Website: lowes
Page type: billing-address
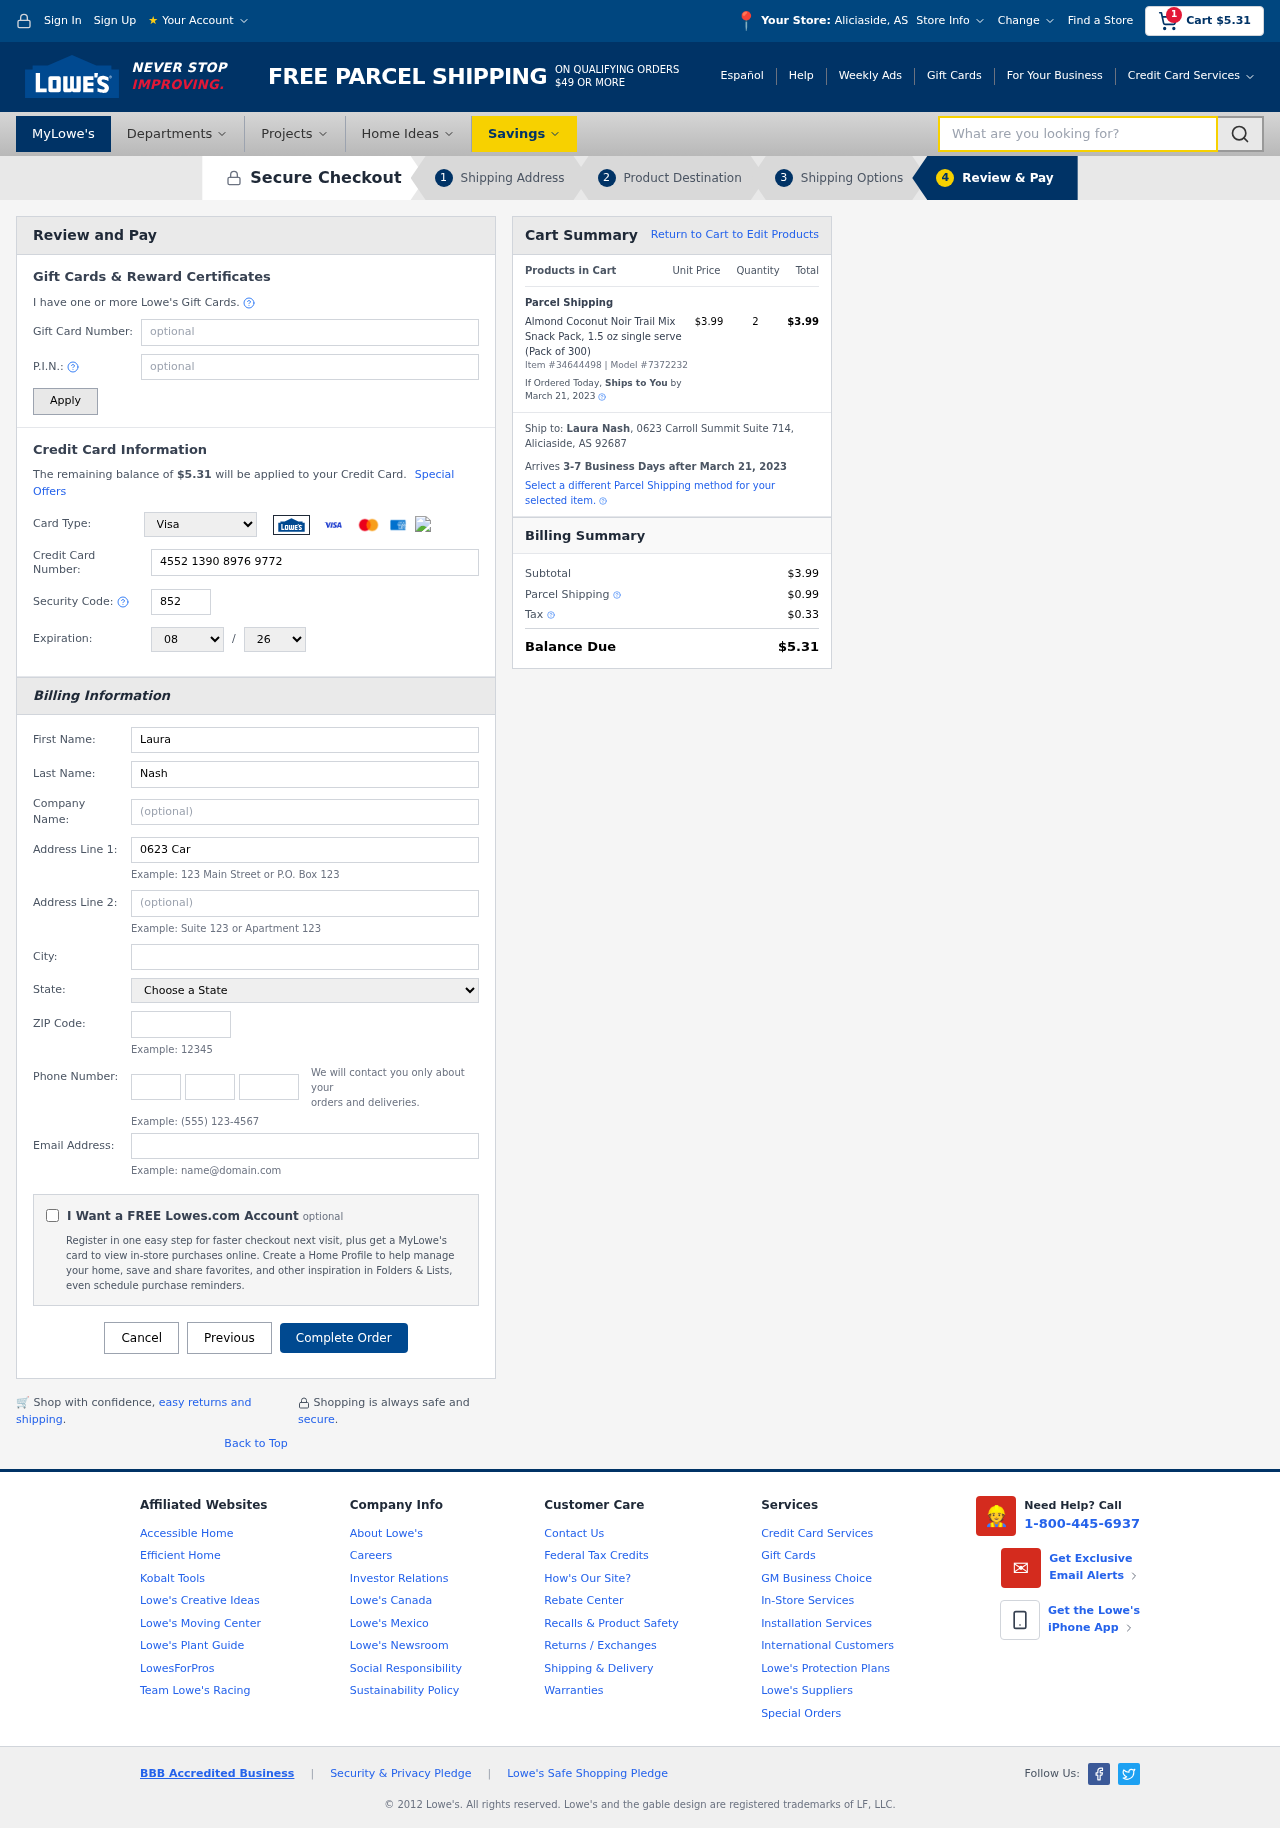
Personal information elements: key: PII_CARD_CVV
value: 852
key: PII_CARD_EXPIRY_MONTH
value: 08
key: PII_CARD_EXPIRY_YEAR
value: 26
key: PII_CARD_NUMBER
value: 4552 1390 8976 9772
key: PII_CARD_TYPE
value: Visa
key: PII_CITY
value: Aliciaside
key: PII_CITY_STATE
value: Aliciaside, AS
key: PII_EMAIL
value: lauranash@gmail.com
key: PII_FIRSTNAME
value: Laura
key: PII_FULLNAME
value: Laura Nash
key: PII_LASTNAME
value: Nash
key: PII_PHONE_AREA
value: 310
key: PII_PHONE_PREFIX
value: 558
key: PII_PHONE_SUFFIX
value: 6277
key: PII_POSTCODE
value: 92687
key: PII_STATE
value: AS
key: PII_STREET
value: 0623 Carroll Summit Suite 714
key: PII_STREET2
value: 704 Wheeler Throughway Apt. 878
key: PII_CITY_STATE_ZIP
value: Aliciaside, AS 92687
Product elements: key: PRODUCT1_NAME
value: Almond Coconut Noir Trail Mix Snack Pack, 1.5 oz single serve (Pack of 300)
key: PRODUCT1_PRICE
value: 3.99
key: PRODUCT1_QUANTITY
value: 2
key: PRODUCT_ITEM_NUMBER
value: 34644498
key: PRODUCT_MODEL_NUMBER
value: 7372232
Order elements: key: ORDER_SUBTOTAL
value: $5.31
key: ORDER_TOTAL
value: $5.31
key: ORDER_SHIPPING_DATE
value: March 21, 2023
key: ORDER_SUBTOTAL
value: $3.99
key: ORDER_DELIVERY_DATE
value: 3-7 Business Days after March 21, 2023
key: ORDER_SHIPPING_DATE2
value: March 21, 2023
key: ORDER_SUBTOTAL2
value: $3.99
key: ORDER_SHIPPING_COST
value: $0.99
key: ORDER_TAX
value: $0.33
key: ORDER_TOTAL2
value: $5.31
Search elements: key: HEADER_SEARCH
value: What are you looking for?